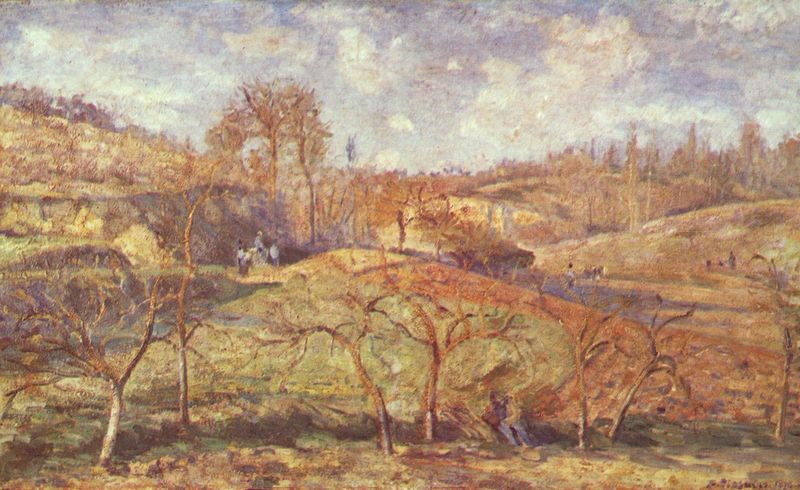
Titel: Märzsonne
Künstler: Camille Pissarro
Standort: Bremen
Institution: Kunsthalle
Schlagwörter: baum, berg, blau, blätter, gemälde, gruppe, himmel, laub, mann, nackt, schatten, weiß, wolken, bäume, fluss, gelb, grün, impressionismus, landschaft, menschen, ocker, äste, braun, frankreich, hell, hintergrund, licht, orange, schwarz, strasse, gras, obst, rasen, rot, weg, wiese, wolke, beige, leute, malerei, mensch, signatur, bach, birken, feld, felder, ferne, horizont, hügel, natur, pappel, busch, büsche, sträucher, wege, paar, personen, pflanzen, england, tal, wald, zart, kinder, reiter, garten, acker, ernte, trocken, berge, fels, hitze, lila, tag, violett, kahl, landschaftsmalerei, herbst, winter, ausflug, picknick, van gogh, figuren, staffage, stämme, impressionistisch, monet, manet, stimmung, frühling, gruppen, gauguin, spaziergang, lichtung, schweiz, baun, hodler, sonntag, büme, karg, obstbäume, historismus, sisley, frühjahr, hörner, obstbaum, weinbau, impressionist, hi,,el, personenstaffage, pissarro, ländliche szene, obstwiese, mimmel, impressionismuss, los, ß, 1850, 18 jahrhundert, 17 jahrhundert